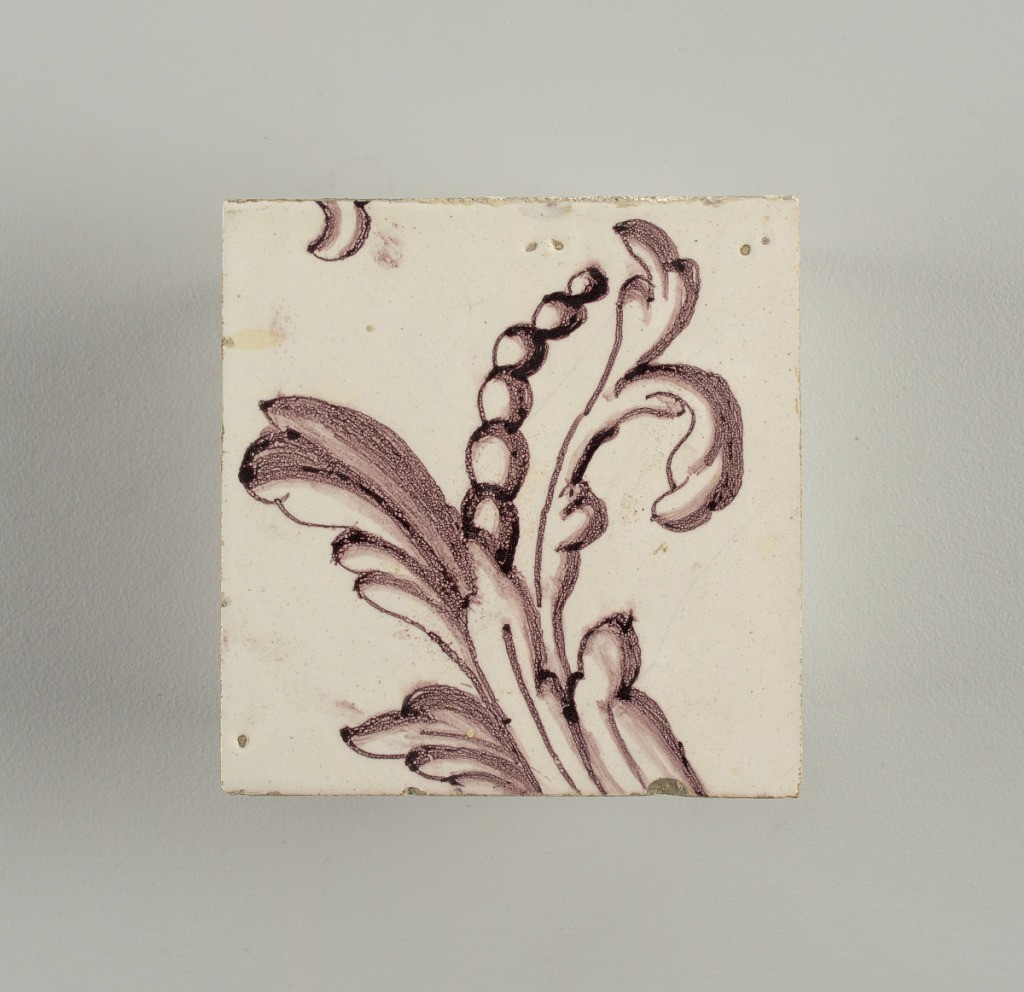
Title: Tile
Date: ca. 1725
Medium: Tin-glazed earthenware, underglaze manganese decoration
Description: Tile from upright rectangular panel of tiles; dark purple (manganese) on white ground showing arched framework; oval cartouche bearing double monogram (probably Lubert Adolf Torck), supported by pair of nude amors; pair of small amors holding crown above, borne by pair of female terms; surrounded by leafscrolls and foliations, with pair of flower-filled urns; top center, lunetted amor's head pendented with rosetted lattice cartouche.

To be used in Rozendaal Castel. Intended to be viewed inset into a wall- indicated by the inclusion of a trompe-l'oeil marbleized edge that surrounds three sides of the panel.